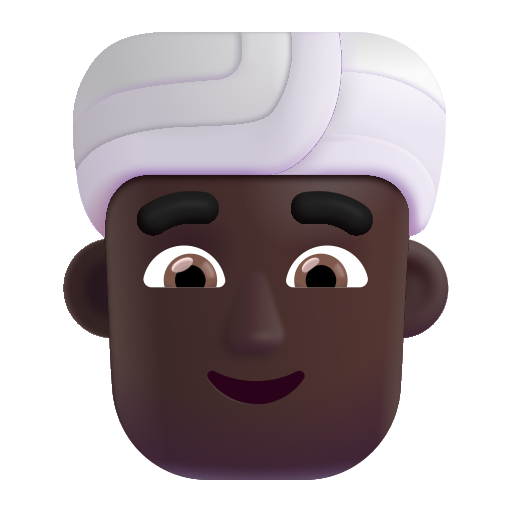
man wearing turban color dark